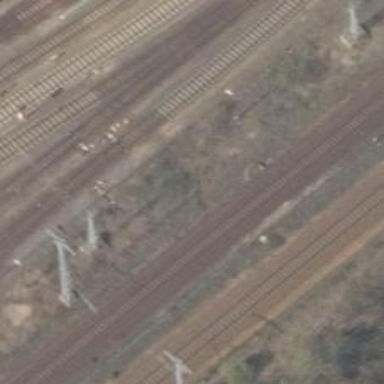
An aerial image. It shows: Railway switch.